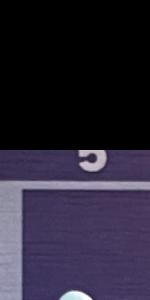
Label: Empty